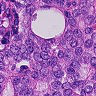
Metastatic tissue present: yes